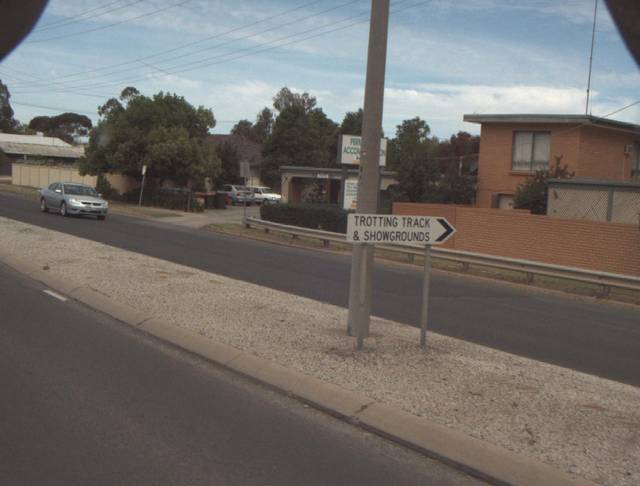
Region: Australia
Coordinates: -36.14, 144.742